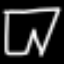
Label: pants